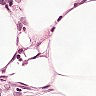
Metastatic tissue present: no